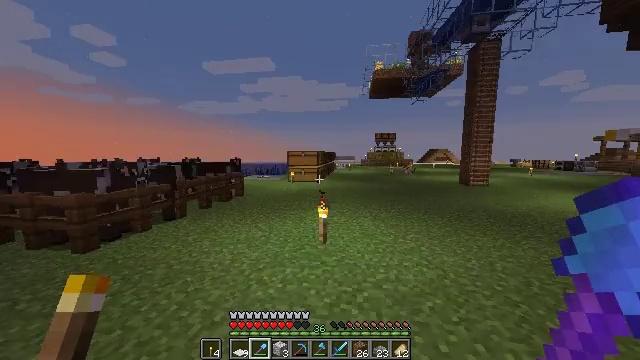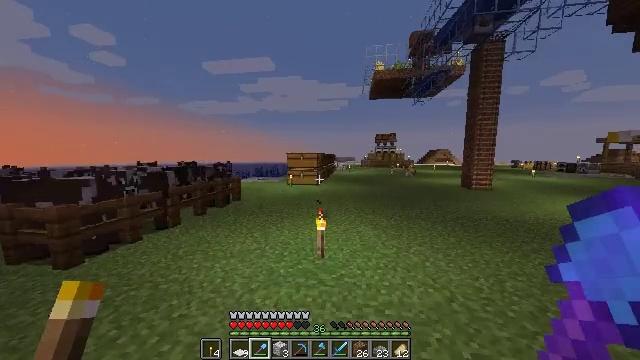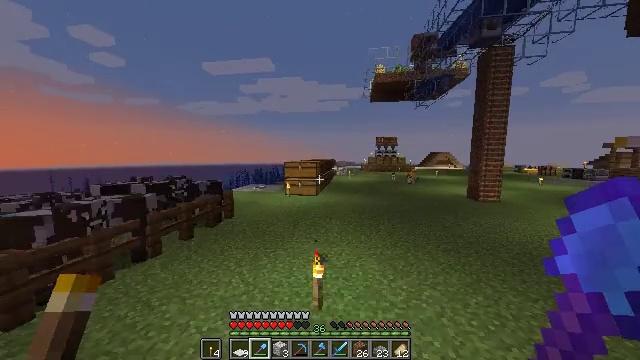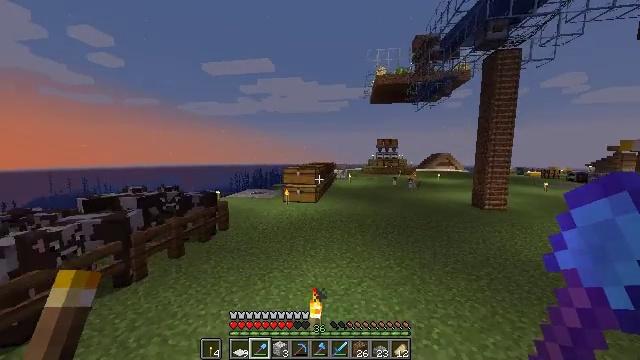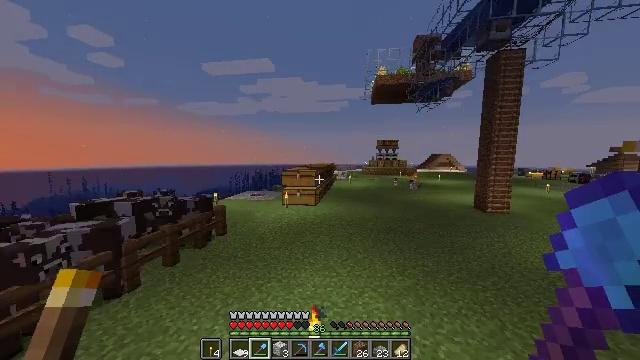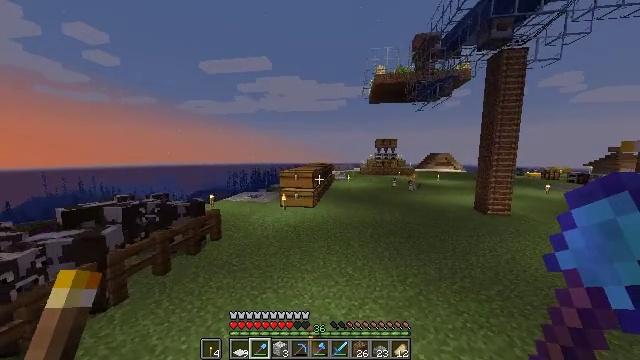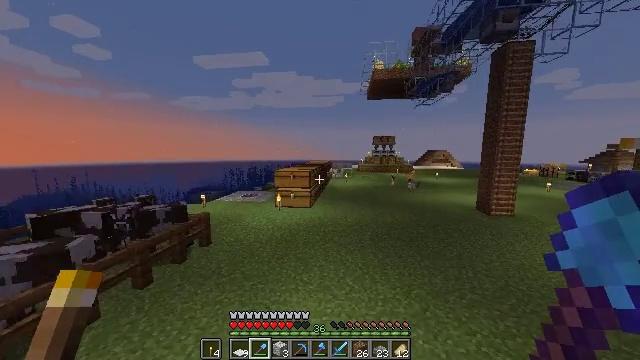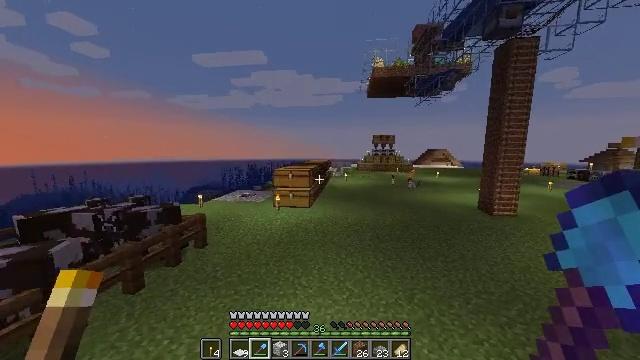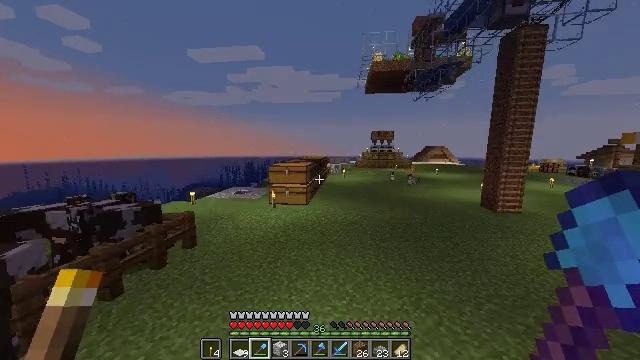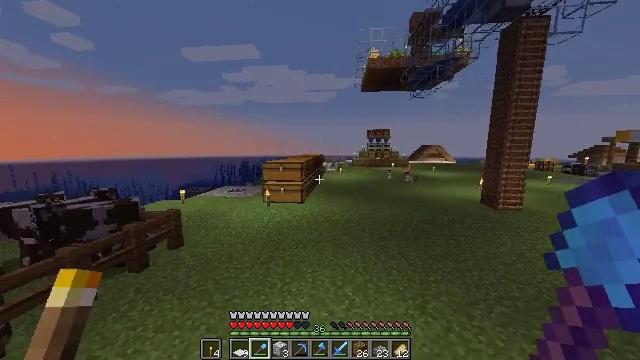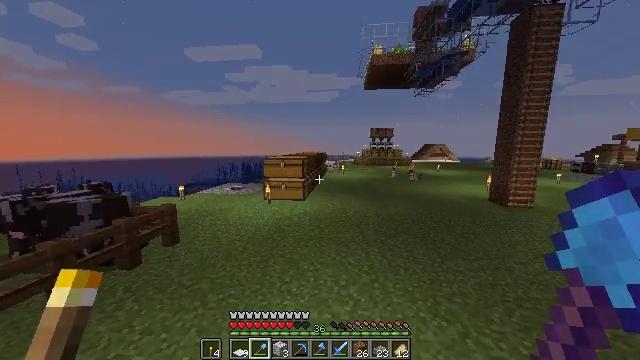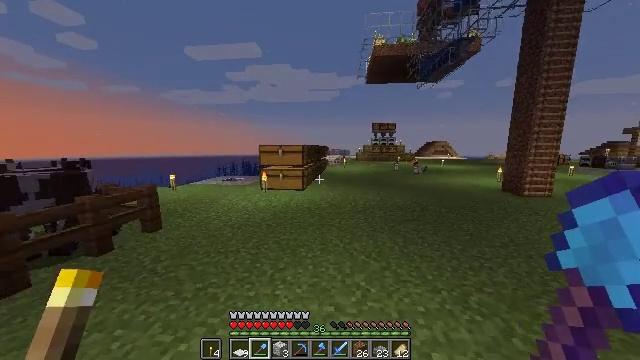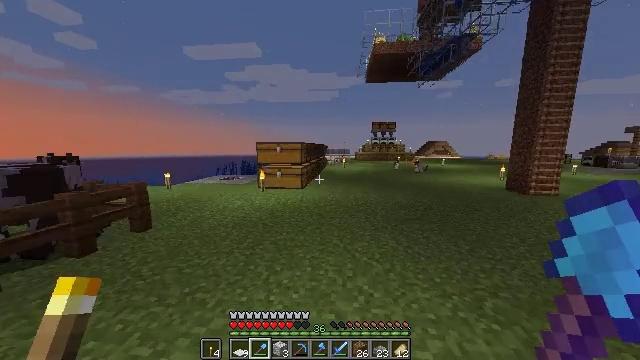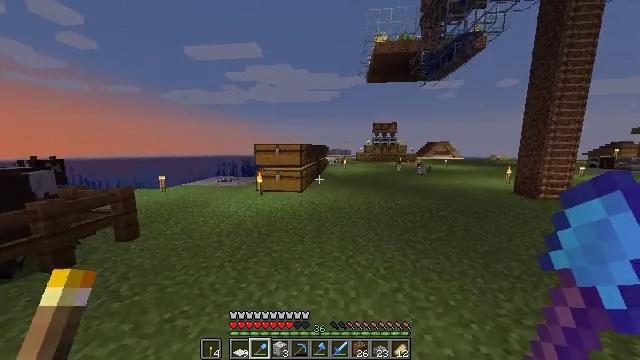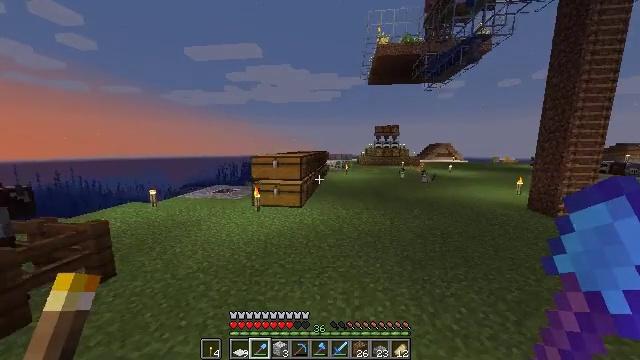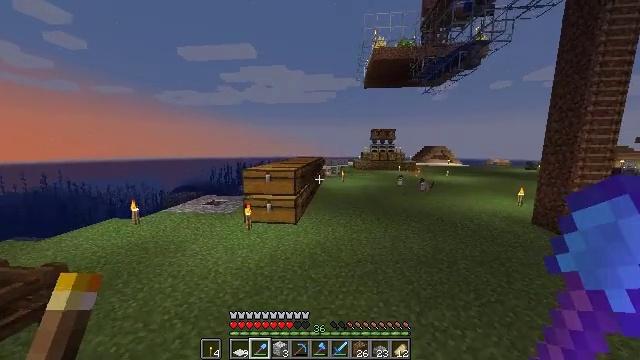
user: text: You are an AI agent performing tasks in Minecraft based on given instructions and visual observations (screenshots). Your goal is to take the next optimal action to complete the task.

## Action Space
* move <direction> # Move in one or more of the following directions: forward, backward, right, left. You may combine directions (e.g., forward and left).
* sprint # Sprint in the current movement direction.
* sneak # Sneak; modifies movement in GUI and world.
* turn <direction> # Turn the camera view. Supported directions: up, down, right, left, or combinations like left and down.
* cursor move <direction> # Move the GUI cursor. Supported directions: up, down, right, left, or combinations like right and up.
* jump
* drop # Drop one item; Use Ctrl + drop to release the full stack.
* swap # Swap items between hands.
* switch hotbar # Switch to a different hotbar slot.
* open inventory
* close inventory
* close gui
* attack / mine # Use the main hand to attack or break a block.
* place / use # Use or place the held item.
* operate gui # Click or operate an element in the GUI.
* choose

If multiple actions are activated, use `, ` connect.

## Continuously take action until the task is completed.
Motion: motion action
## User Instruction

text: Drop a stone shovel.
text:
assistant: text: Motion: move forward, sprint, jump
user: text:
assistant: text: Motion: move forward, sprint, jump
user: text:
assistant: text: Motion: move forward, sprint, jump
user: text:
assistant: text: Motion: move forward, jump
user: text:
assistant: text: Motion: move forward, jump
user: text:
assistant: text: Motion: move forward, jump
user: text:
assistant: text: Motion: move forward, jump
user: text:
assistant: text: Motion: move forward, jump
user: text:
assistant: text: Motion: move forward, turn right, jump
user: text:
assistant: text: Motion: move forward, sprint, jump
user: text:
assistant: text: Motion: move forward, sprint, jump
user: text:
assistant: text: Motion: move forward, sprint, jump
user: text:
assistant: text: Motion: move forward, sprint, jump
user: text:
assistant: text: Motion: move forward, jump
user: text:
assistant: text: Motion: move forward, turn right, jump
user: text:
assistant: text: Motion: move forward, turn left, jump
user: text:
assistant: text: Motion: move forward, turn left, jump
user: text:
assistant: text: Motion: move forward, jump
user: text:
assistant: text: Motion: move forward, jump
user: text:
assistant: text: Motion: move forward, jump
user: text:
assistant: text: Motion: move forward, jump
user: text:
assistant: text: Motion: move forward, jump
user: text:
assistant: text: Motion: move forward, sprint, jump
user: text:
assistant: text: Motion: move forward, sprint, jump
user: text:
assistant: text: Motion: move forward, sprint, jump
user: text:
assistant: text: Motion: move forward, sprint, jump
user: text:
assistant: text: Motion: move forward, jump
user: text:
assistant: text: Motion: move forward, jump
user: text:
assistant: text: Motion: move forward and move right, jump
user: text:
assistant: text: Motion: move forward and move right, turn left, jump